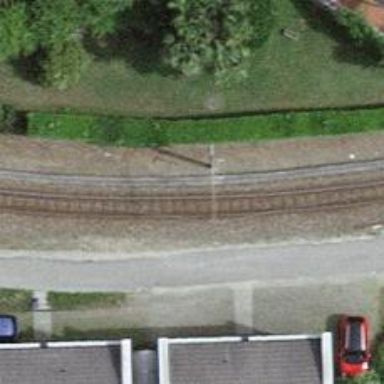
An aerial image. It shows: Narrow-gauge railway track with 1 electrified contact line.